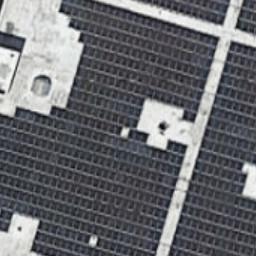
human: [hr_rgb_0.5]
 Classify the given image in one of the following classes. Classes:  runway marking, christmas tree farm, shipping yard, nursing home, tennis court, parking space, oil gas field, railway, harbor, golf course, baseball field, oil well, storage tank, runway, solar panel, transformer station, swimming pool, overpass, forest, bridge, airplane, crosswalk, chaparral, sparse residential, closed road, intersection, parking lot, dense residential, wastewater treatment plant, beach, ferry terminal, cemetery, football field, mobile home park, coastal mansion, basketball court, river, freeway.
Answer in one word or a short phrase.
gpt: solar panel